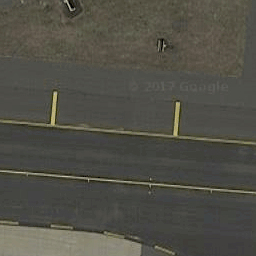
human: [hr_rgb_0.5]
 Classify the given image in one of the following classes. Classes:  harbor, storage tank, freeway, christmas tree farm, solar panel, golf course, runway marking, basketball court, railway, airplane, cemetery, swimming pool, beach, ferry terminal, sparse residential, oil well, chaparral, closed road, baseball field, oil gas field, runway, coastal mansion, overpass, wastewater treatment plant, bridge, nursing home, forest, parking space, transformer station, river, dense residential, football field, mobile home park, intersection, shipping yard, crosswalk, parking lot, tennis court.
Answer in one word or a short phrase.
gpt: runway marking